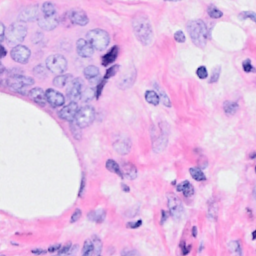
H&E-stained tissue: Breast